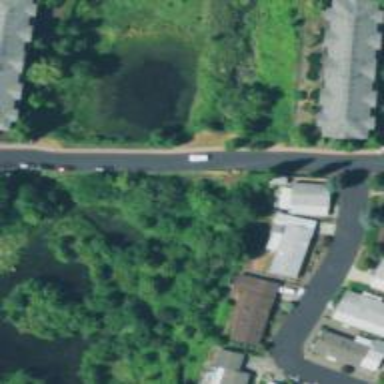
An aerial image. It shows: Residential road with sidewalk on the left side.